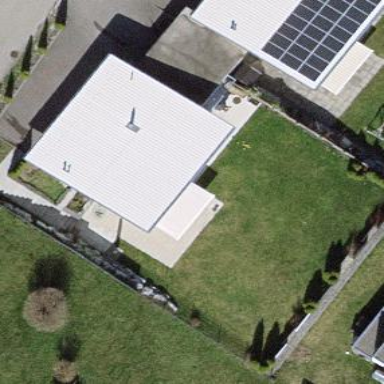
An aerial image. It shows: Simple and straightforward house.